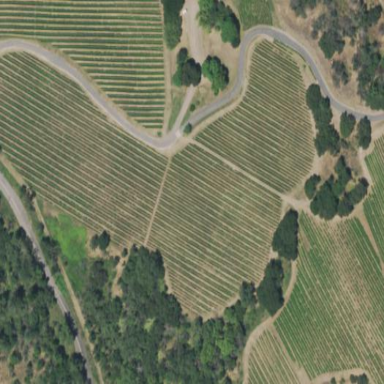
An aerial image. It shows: Vineyard where grapes are grown.